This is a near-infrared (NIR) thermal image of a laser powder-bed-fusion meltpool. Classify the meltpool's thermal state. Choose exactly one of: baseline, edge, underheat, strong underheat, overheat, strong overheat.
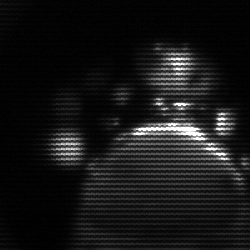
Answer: baseline